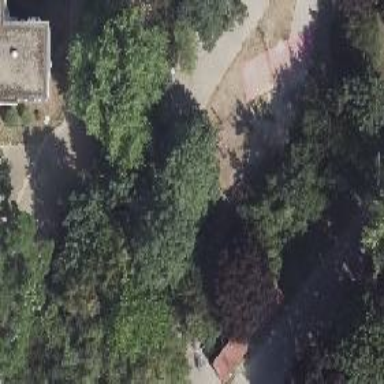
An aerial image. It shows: Playground with basket swing.